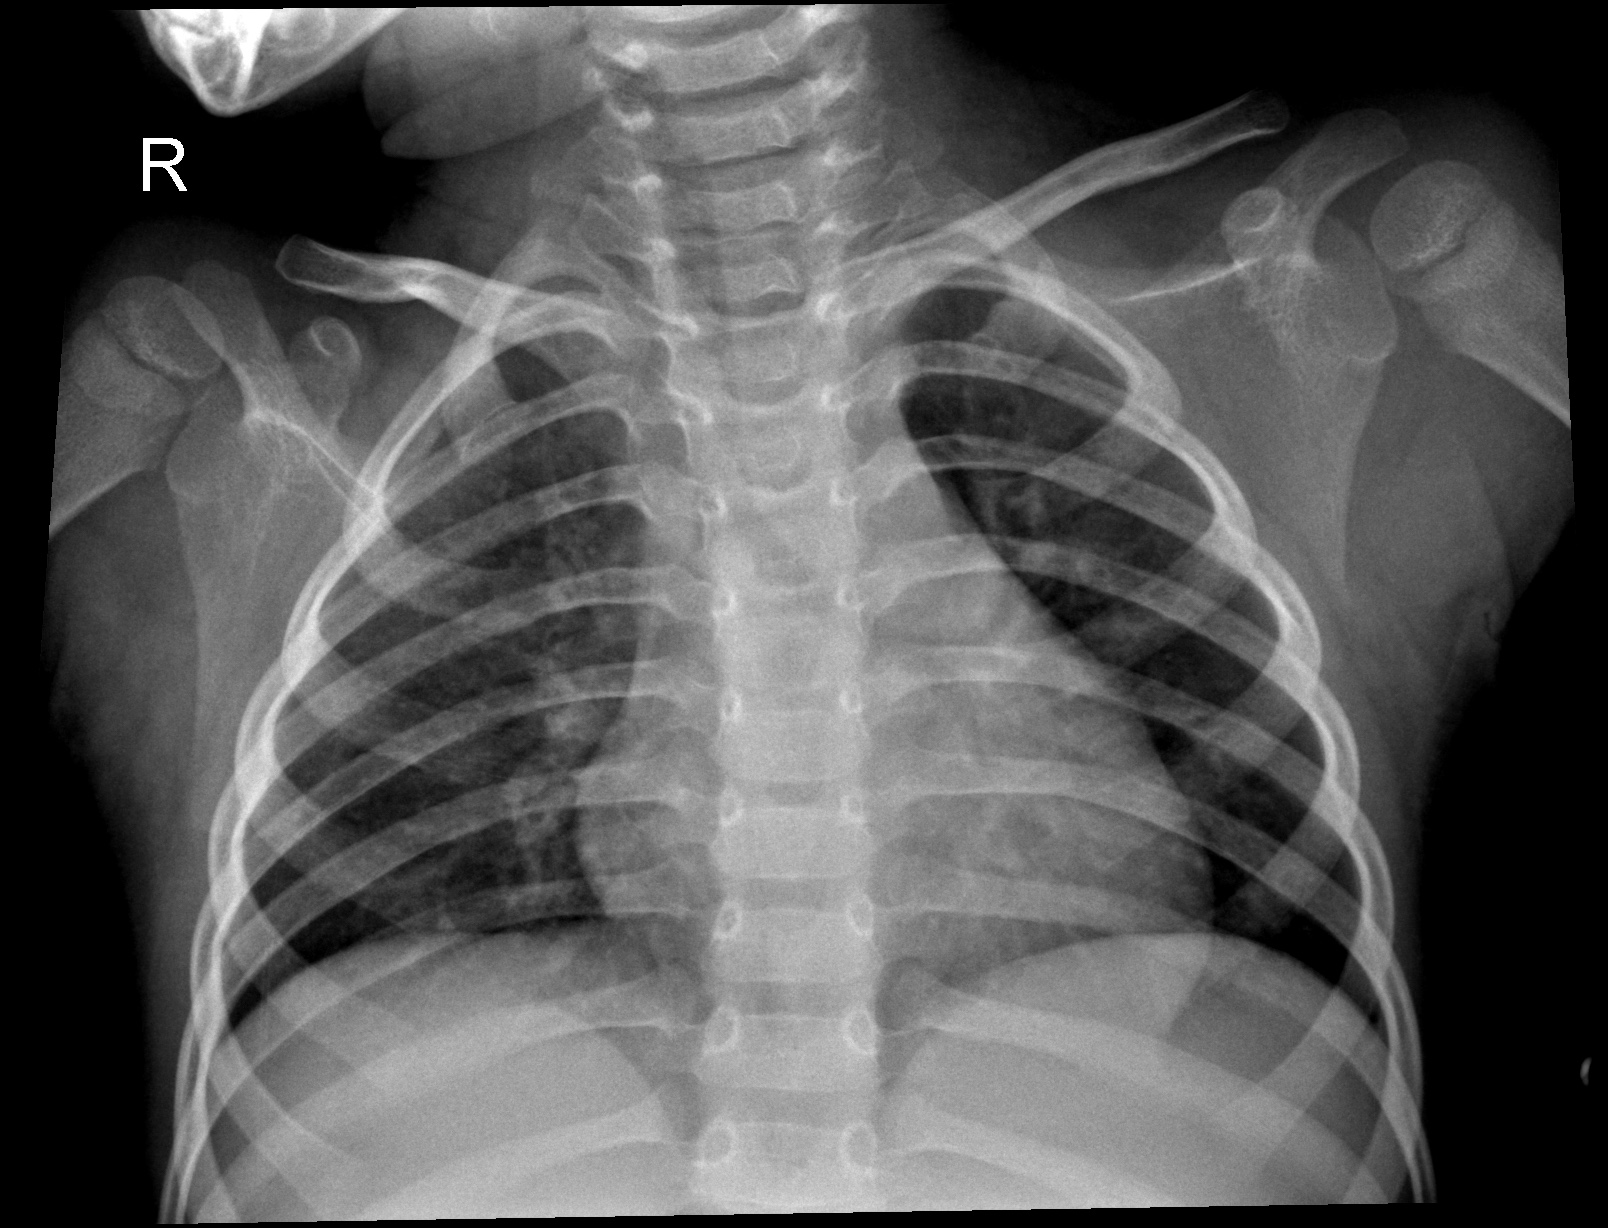
Diagnosis: NORMAL